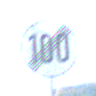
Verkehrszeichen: EndeGeschwindigkeit100
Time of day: Night
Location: Outdoor (Nature)
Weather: PartlyCloudy
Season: NotSpecified
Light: Natural